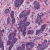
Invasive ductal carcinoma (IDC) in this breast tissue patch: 1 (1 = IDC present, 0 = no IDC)